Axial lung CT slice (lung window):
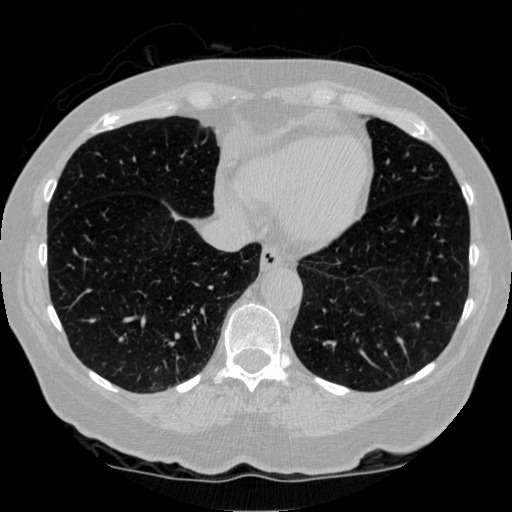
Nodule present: no